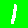
Digit: 1